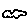
Label: cloud